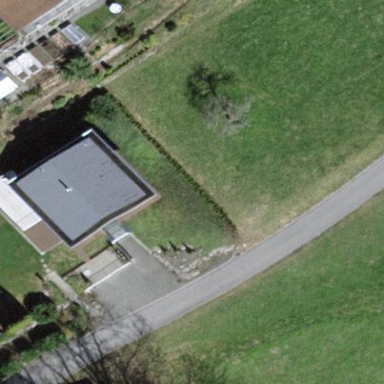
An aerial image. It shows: Simple and straightforward house.